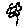
Label: flower